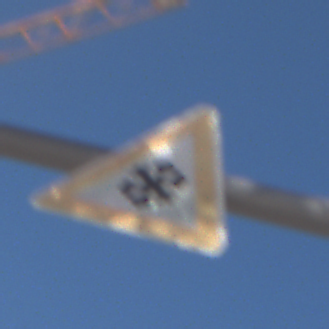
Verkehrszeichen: SchneeOderEisglaette
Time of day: MorningAfternoon
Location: Outdoor (Urban)
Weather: Clear
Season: NotSpecified
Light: Natural